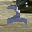
Label: 2